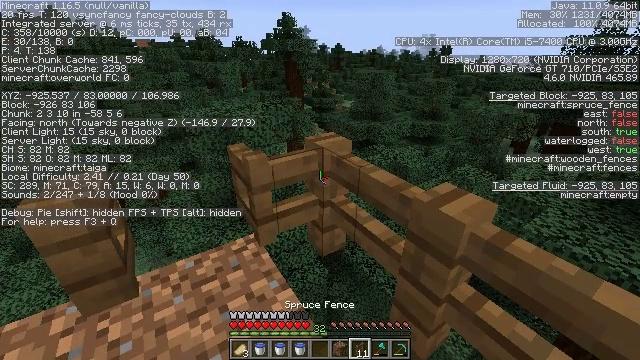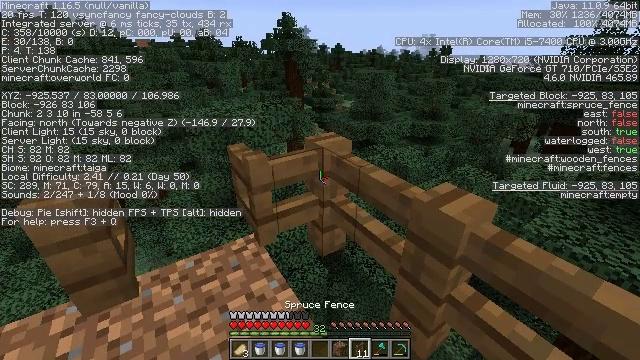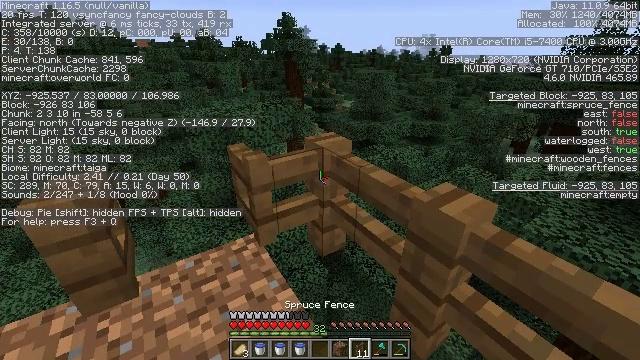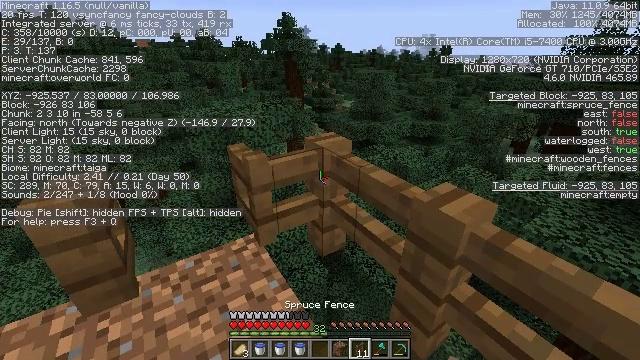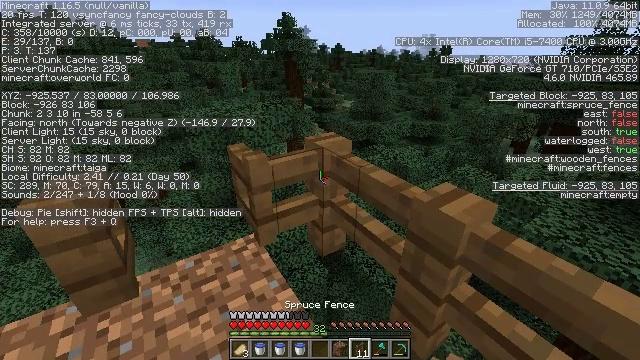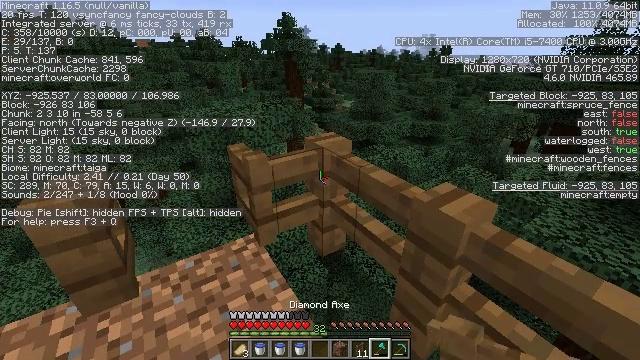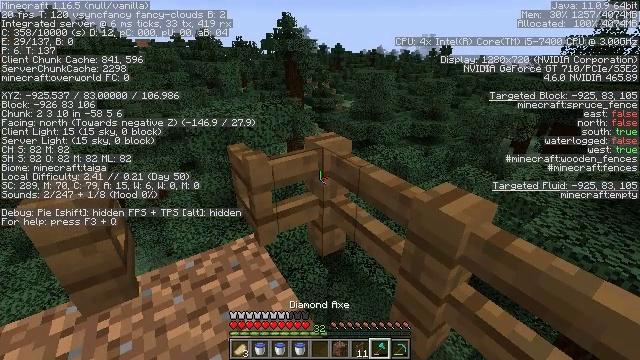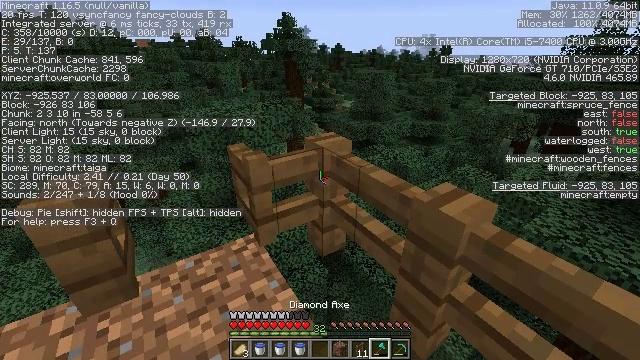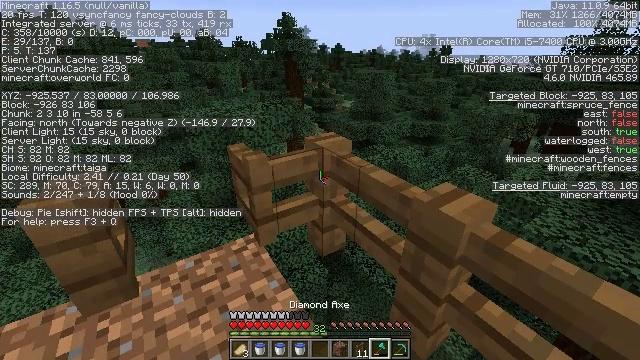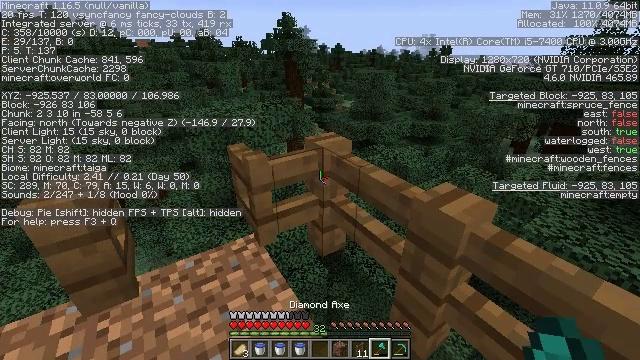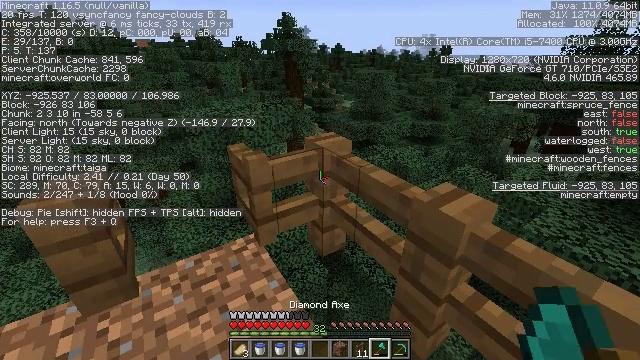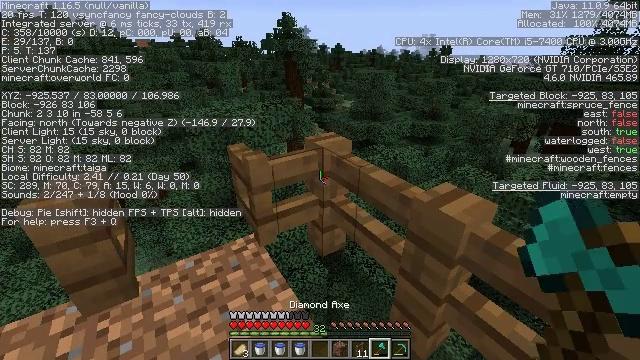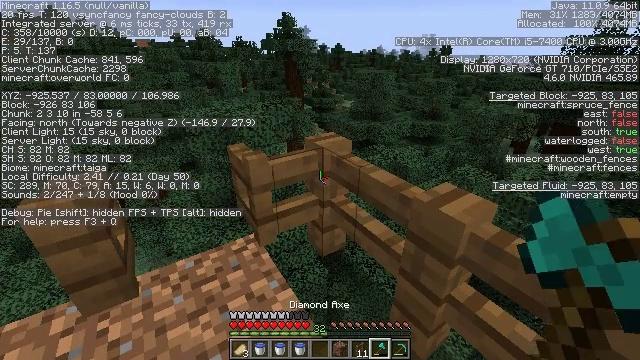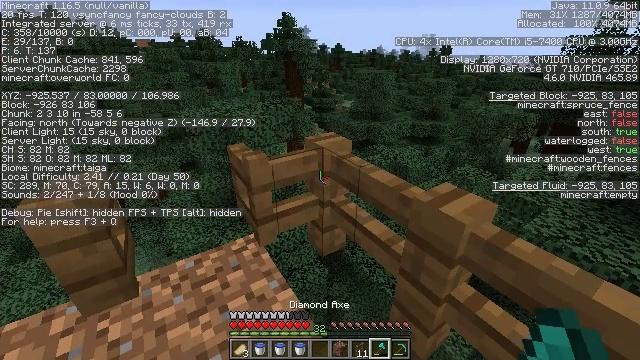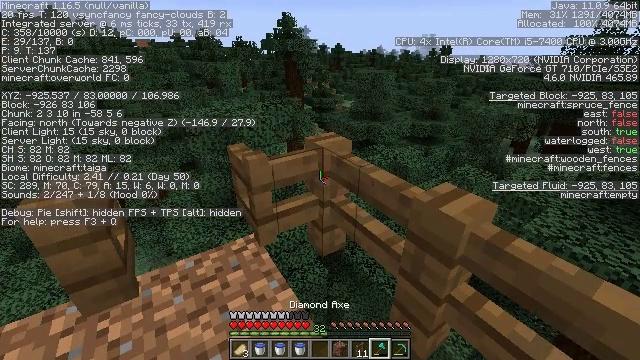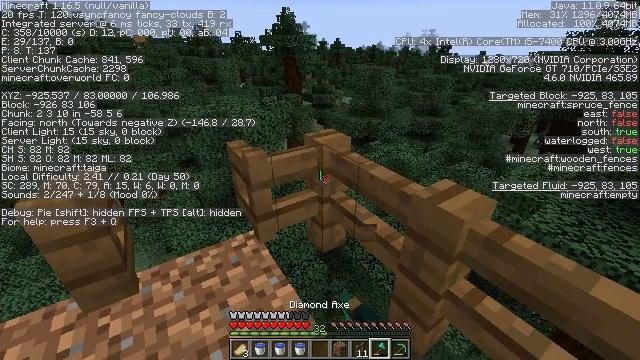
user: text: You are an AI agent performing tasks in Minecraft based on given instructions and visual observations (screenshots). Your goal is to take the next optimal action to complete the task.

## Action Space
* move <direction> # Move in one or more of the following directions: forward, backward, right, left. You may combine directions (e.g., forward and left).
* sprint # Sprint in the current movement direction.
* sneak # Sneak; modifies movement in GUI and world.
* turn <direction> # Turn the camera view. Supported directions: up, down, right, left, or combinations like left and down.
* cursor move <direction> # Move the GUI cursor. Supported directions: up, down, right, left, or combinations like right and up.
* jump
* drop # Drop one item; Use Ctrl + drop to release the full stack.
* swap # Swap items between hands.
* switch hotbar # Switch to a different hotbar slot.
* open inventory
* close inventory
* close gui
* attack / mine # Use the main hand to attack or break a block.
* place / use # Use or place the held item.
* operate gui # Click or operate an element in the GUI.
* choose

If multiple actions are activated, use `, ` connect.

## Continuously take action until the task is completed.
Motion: motion action
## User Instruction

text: Gather spruce fence pieces.
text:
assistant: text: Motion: no_op
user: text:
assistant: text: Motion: no_op
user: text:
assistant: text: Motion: no_op
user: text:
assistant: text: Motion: no_op
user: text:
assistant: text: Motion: no_op
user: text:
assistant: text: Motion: no_op
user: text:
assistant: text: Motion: no_op
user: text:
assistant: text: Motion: no_op
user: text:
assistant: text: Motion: no_op
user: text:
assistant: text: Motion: no_op
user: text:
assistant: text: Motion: no_op
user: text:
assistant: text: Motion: no_op
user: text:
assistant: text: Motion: no_op
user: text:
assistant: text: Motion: attack / mine
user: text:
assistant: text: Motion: attack / mine
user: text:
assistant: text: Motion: attack / mine
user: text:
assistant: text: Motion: move forward, attack / mine
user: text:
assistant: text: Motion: move forward, attack / mine
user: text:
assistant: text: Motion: move forward, attack / mine
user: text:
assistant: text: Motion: move forward, turn right, attack / mine
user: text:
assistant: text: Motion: turn right, attack / mine
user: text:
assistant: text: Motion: attack / mine
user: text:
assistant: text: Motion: attack / mine
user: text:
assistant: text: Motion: attack / mine
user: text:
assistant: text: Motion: attack / mine
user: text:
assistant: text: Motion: attack / mine
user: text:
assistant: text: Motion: attack / mine
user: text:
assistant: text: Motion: turn down, attack / mine
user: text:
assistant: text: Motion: attack / mine
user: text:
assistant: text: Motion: attack / mine